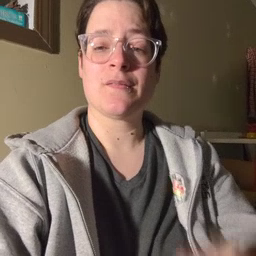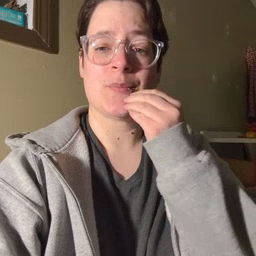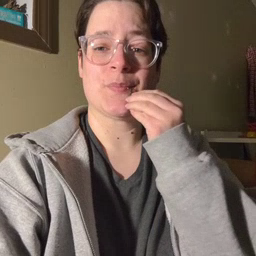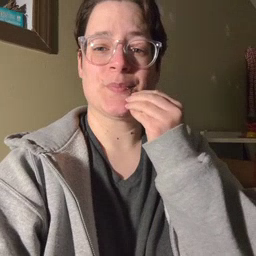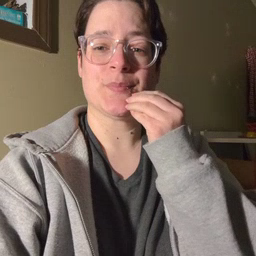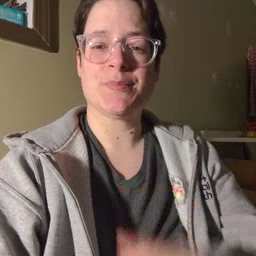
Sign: food